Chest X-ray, PA view. Patient: 67 years old, sex F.
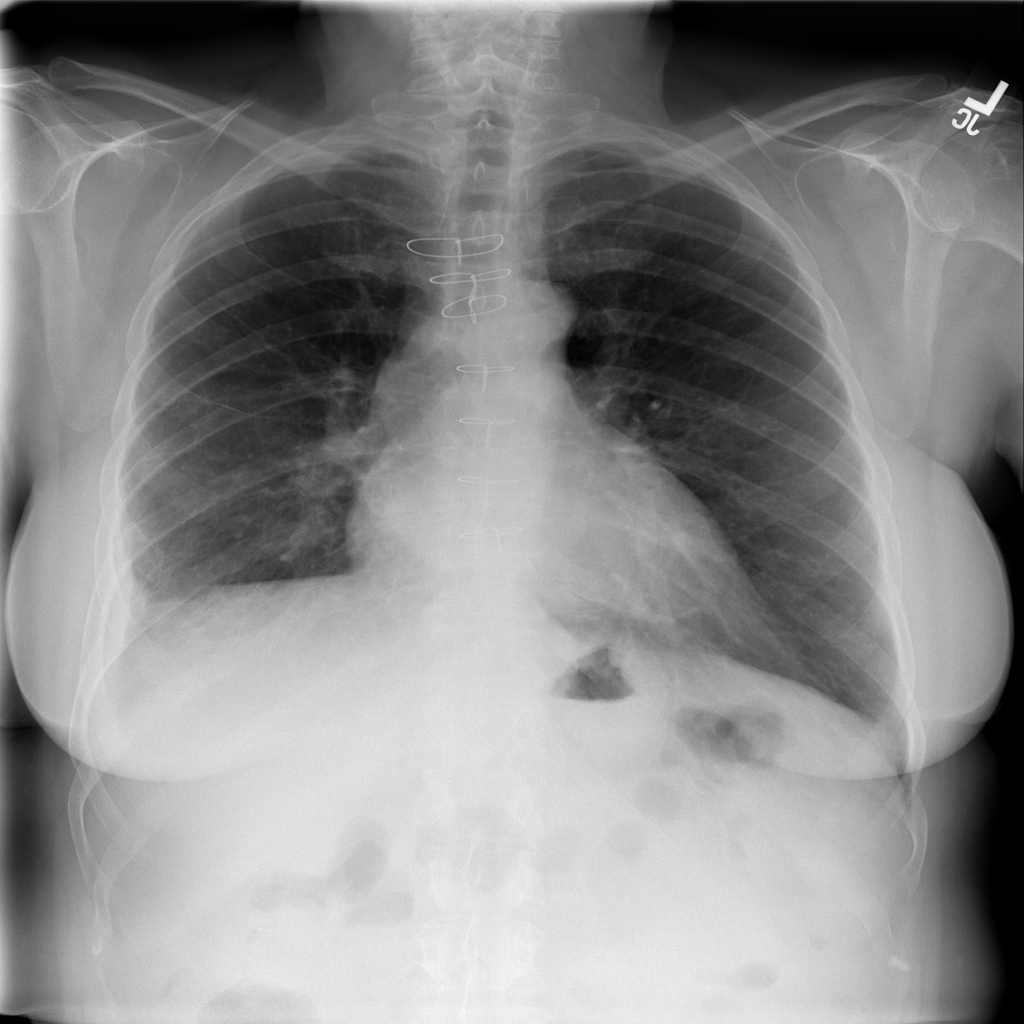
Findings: No Finding